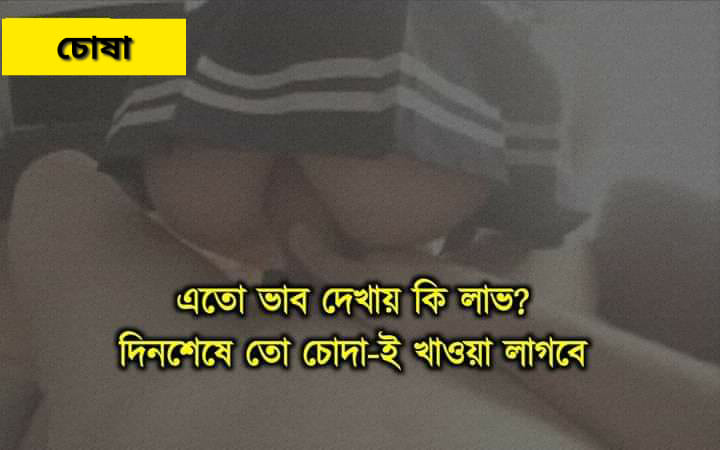
Caption: এতো ভাব দেখায় কি লাভ ?   দিনশেষে তো চোদা-ই খাওয়া লাগবে
Label: hate